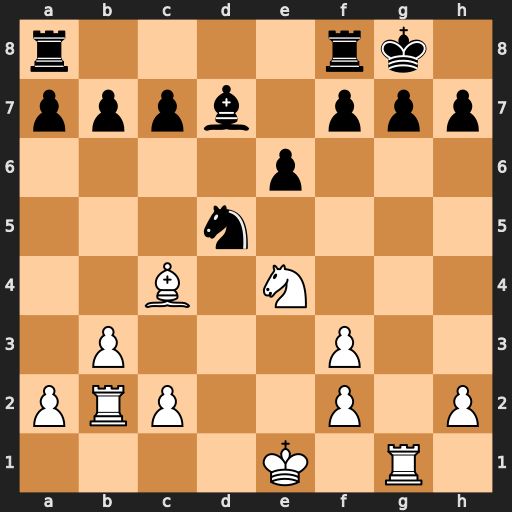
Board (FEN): r4rk1/pppb1ppp/4p3/3n4/2B1N3/1P3P2/PRP2P1P/4K1R1
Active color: w
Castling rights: -
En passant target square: -
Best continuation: Bxd5 exd5 Nf6+ Kh8 Nxd7